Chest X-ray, PA view. Patient: 52 years old, sex M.
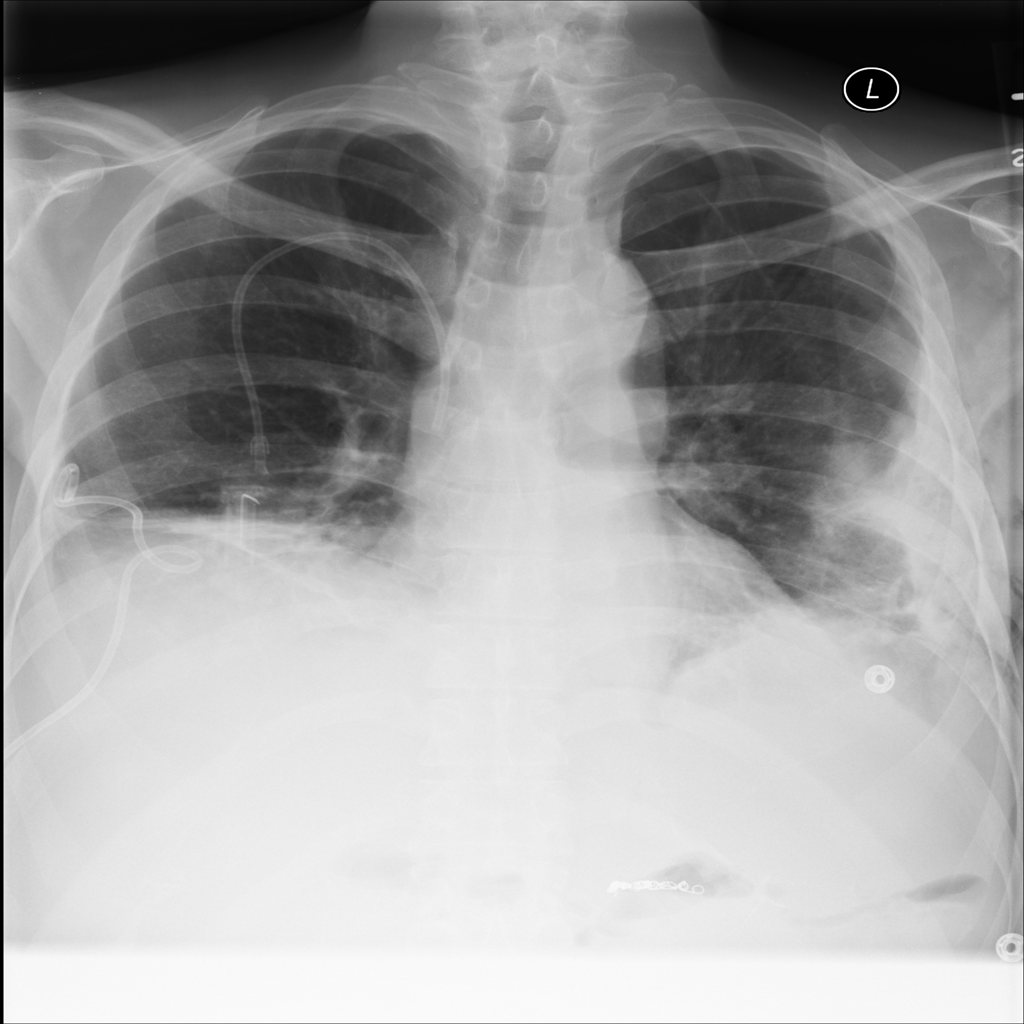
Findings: Atelectasis, Emphysema, Infiltration, Mass, Pneumothorax